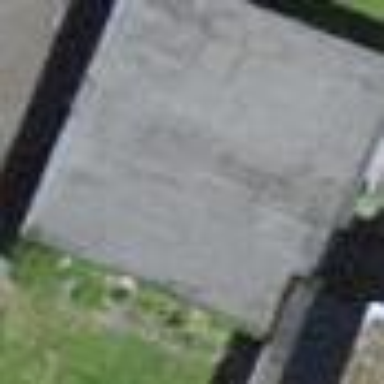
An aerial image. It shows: Garage.